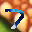
Label: 7